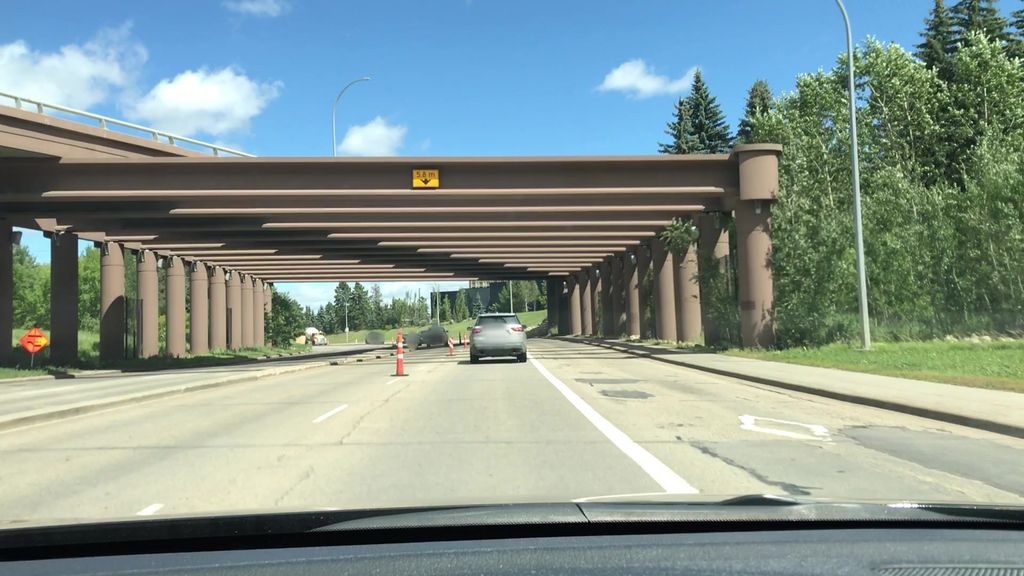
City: edmonton